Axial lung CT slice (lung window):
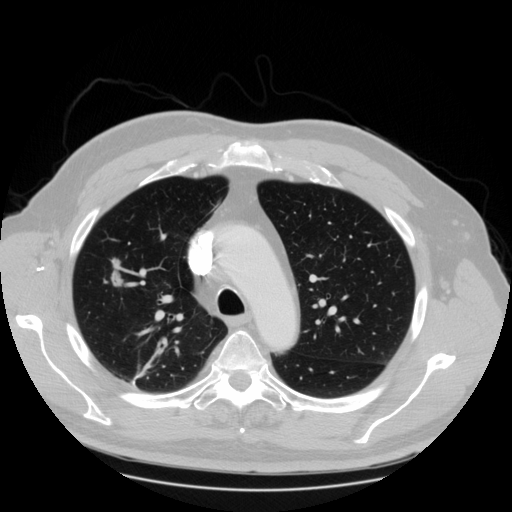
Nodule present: yes
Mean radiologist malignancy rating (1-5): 3.6